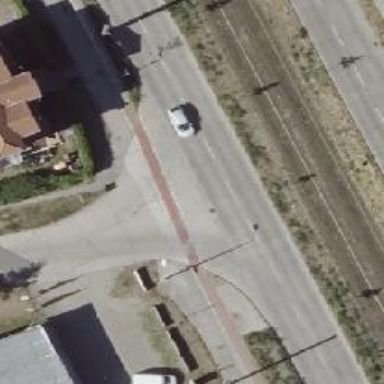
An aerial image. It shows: Concrete path with cycleway and sidewalk all having concrete surface.